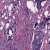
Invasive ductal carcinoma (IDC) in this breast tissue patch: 1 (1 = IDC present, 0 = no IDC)